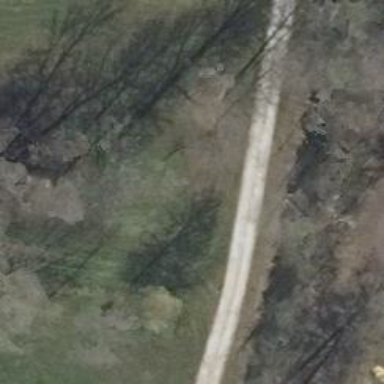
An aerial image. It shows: Service road with compacted surface.